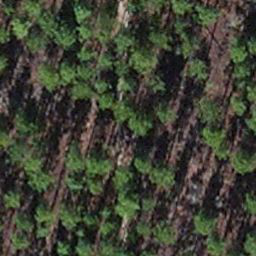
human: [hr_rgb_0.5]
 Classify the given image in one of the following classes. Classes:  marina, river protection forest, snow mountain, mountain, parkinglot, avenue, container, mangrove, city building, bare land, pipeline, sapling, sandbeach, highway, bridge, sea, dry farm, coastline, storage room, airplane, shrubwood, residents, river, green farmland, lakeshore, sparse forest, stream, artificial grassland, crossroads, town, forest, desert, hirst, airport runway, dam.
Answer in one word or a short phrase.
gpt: sapling